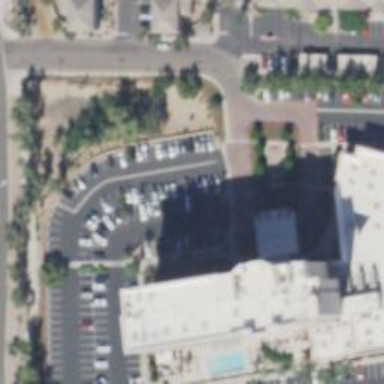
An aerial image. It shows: Parking space is available.